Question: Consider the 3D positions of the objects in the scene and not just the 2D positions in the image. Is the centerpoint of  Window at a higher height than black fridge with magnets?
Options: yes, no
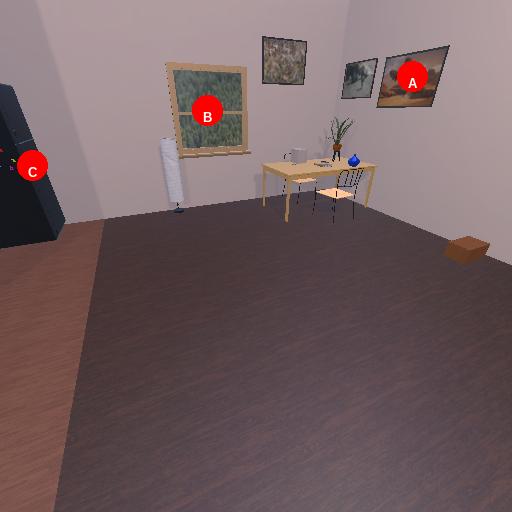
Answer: yes